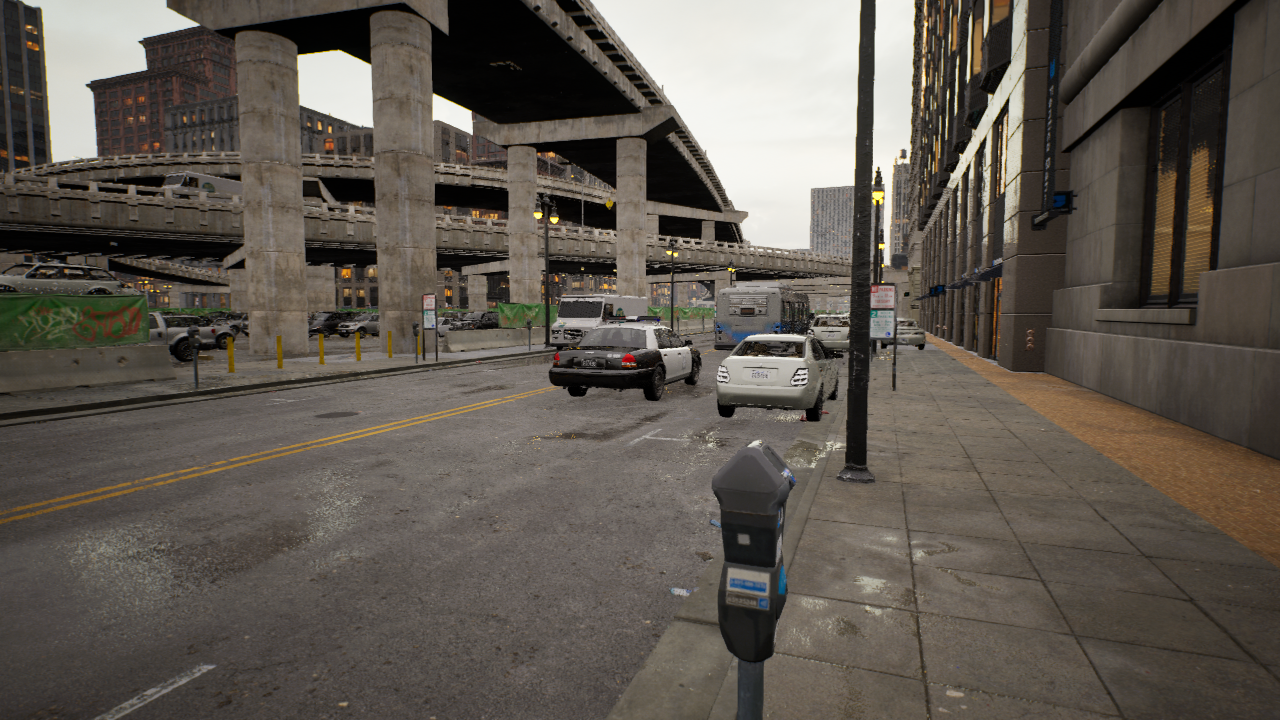
Venue: downtown
Lighting: golden hour
Vehicle rig: sedan